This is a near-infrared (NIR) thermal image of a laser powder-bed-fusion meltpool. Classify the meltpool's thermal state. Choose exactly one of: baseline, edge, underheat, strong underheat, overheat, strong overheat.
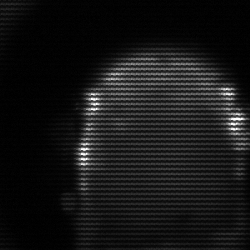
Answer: baseline